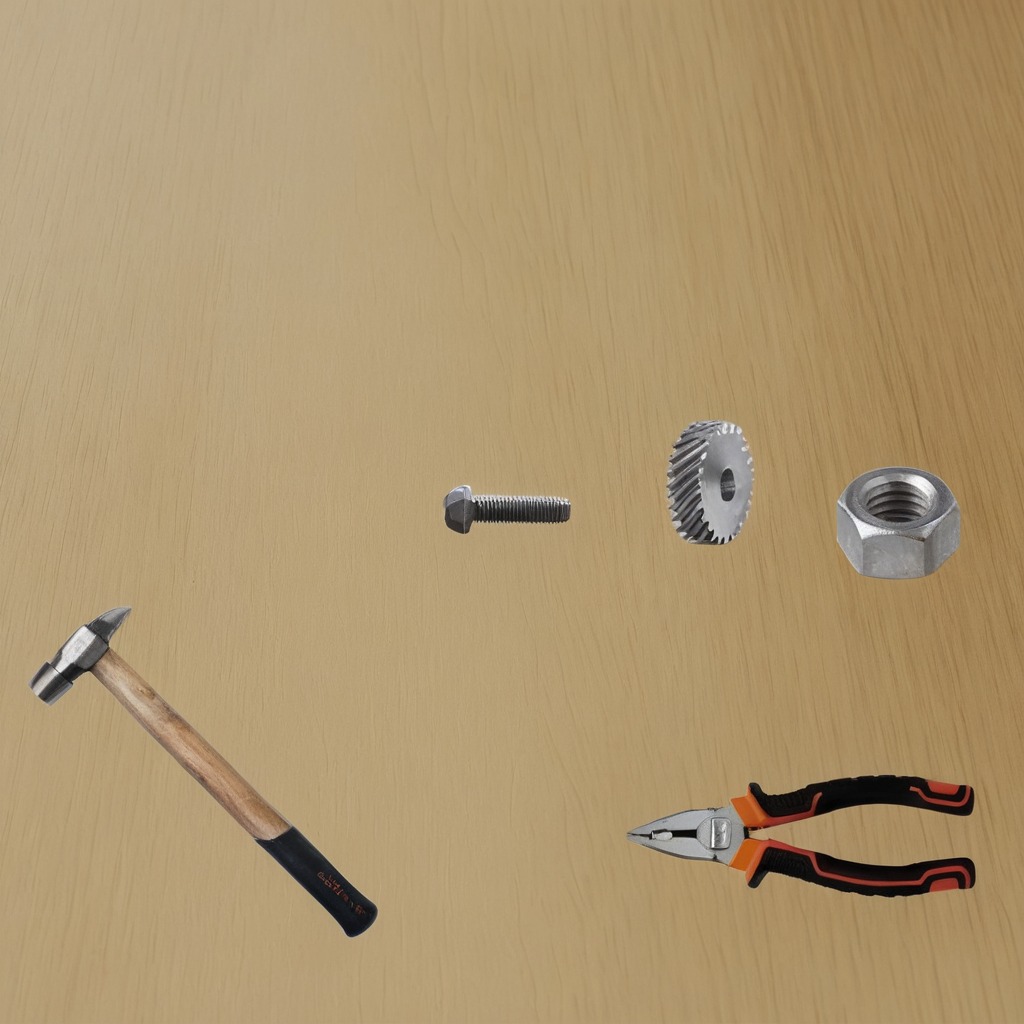
A steel gear with teeth, a hammer, a metal machine screw, a pair of pliers, and a metal nut are lying on the plywood surface in a paint workshop lit by afternoon window light.